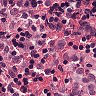
Metastatic tissue present: yes